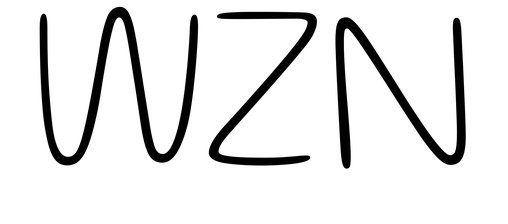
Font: Gluten_Thin